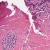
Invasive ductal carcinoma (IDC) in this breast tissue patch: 0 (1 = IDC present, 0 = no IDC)